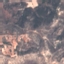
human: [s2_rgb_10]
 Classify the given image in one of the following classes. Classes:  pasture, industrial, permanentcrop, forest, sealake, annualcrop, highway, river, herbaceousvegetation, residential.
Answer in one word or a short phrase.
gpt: HerbaceousVegetation